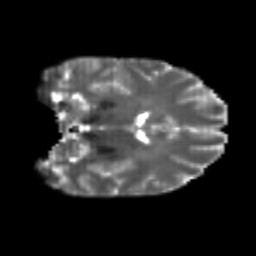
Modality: T2w
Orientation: coronal
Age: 26
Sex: female
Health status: healthy
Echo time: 0.074 s